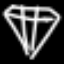
Label: diamond